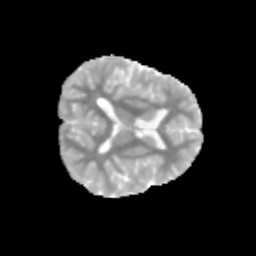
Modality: MD
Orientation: axial
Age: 9
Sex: male
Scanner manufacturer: siemens
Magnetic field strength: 3 T
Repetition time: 3.8 s
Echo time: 0.07 s